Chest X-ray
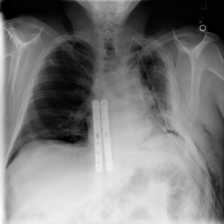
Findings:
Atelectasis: negative
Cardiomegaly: negative
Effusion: negative
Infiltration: negative
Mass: negative
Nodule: negative
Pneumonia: negative
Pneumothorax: positive
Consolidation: negative
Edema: negative
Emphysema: positive
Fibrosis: negative
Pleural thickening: negative
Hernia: negative